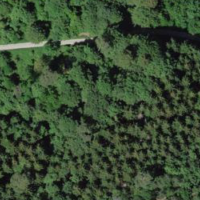
EUNIS habitat code: 44
Species observed at this site:
Lonicera acuminata